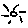
Label: sun